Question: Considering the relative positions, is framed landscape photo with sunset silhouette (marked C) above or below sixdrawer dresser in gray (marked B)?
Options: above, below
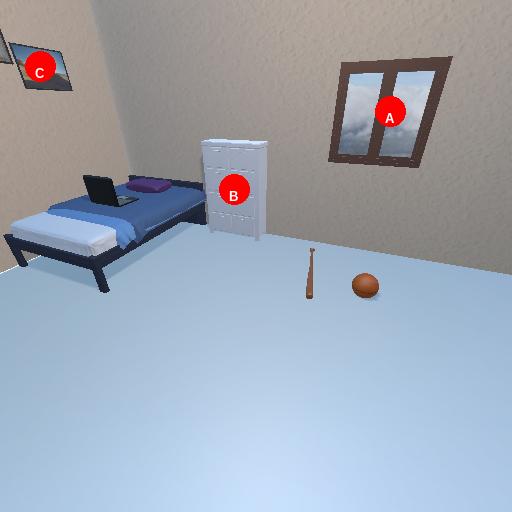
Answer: above